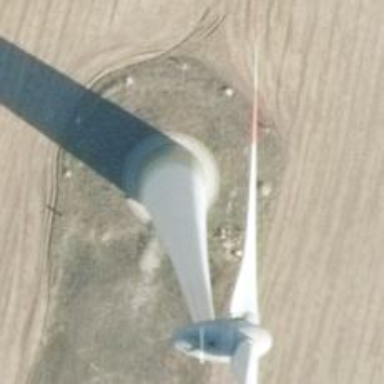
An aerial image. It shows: Wind generator powered by horizontal axis wind turbine.